Question:
Hi! When the window is resized, the text automatically wraps to fit its container nicely. For this, I'm using this CSS code:
'''
article {
overflow: auto;
word-wrap: break-word;
}
'''
Though it seems, that this has no effect at all. When I remove this piece of code, the behavior doesn't change: the text is still wrapped near the end of the line.
I'm complaining about the huge gaps between words. I've observed a few webpages where no extra code is used for this and it still works nicely. Can you please help me get rid of the space? Thank you!
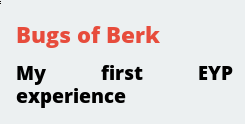
Answer: I agree that the 'text-align: justify' has been inherited from the parent html tags.
You could also try modifying the CSS as follows:
'''
article {
overflow: auto;
word-wrap: break-word;
text-align: start;
}
'''